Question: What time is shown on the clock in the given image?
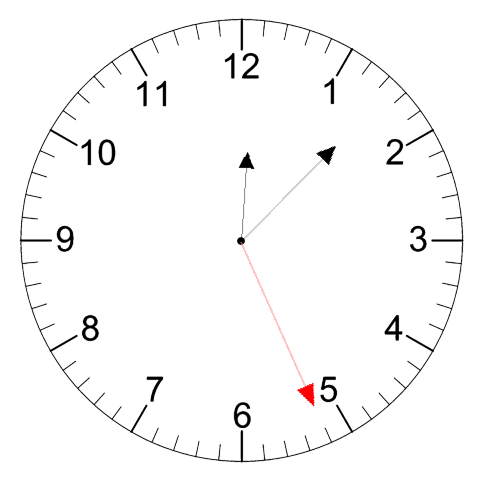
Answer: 12:07:26